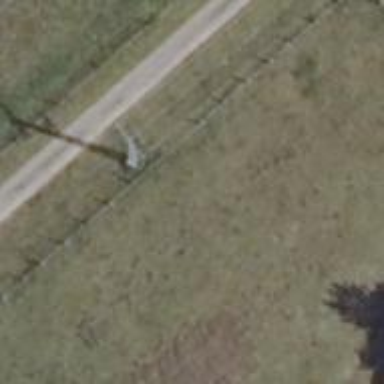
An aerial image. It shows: Power pole.